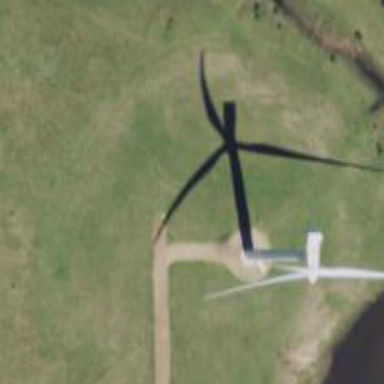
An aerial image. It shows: Wind generator powered by wind. The generator type is horizontal axis and it uses wind turbines.